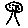
Label: tree